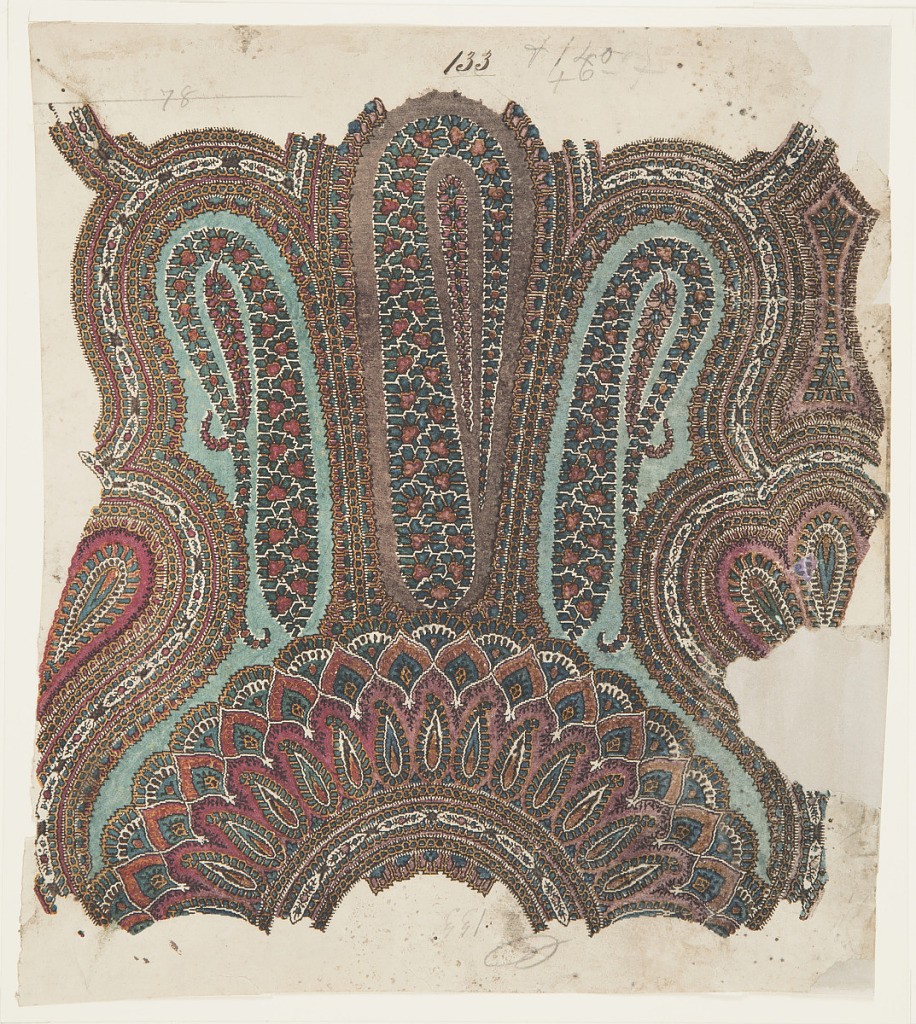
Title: Design for Machine-Woven Shawl
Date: ca. 1840
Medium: Brush and watercolor on paper
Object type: Drawing
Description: Design for a paisley machine-woven shawl. Design shows a semicircular arrangement of leaf-like forms and shaped panels with paisley cone motifs, consisting of the colors dark blue, light blue, brown, maroon, and navy.